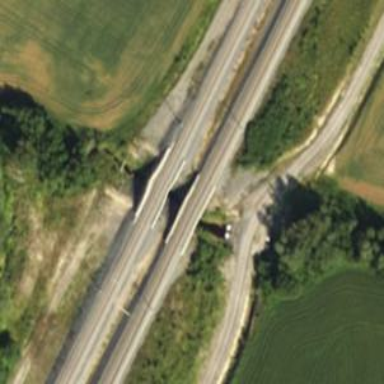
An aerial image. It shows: Bridge over railway with continuous electrified contact line.